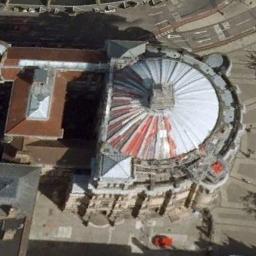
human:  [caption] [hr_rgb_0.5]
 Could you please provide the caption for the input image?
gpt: There is a church with a white circular roof .

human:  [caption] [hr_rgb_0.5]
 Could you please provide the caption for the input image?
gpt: The church with a circular pointed roof and some roads are next to it .

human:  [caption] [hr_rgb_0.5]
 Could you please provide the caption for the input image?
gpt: A cathedral with an orange roof, A white dome on the main house in the middle of the church, And several trees around .

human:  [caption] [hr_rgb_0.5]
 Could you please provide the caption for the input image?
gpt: This is a church in a semicircle .

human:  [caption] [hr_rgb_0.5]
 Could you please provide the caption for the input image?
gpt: The top of the church is round .